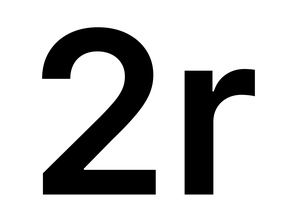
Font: Inter_SemiBold